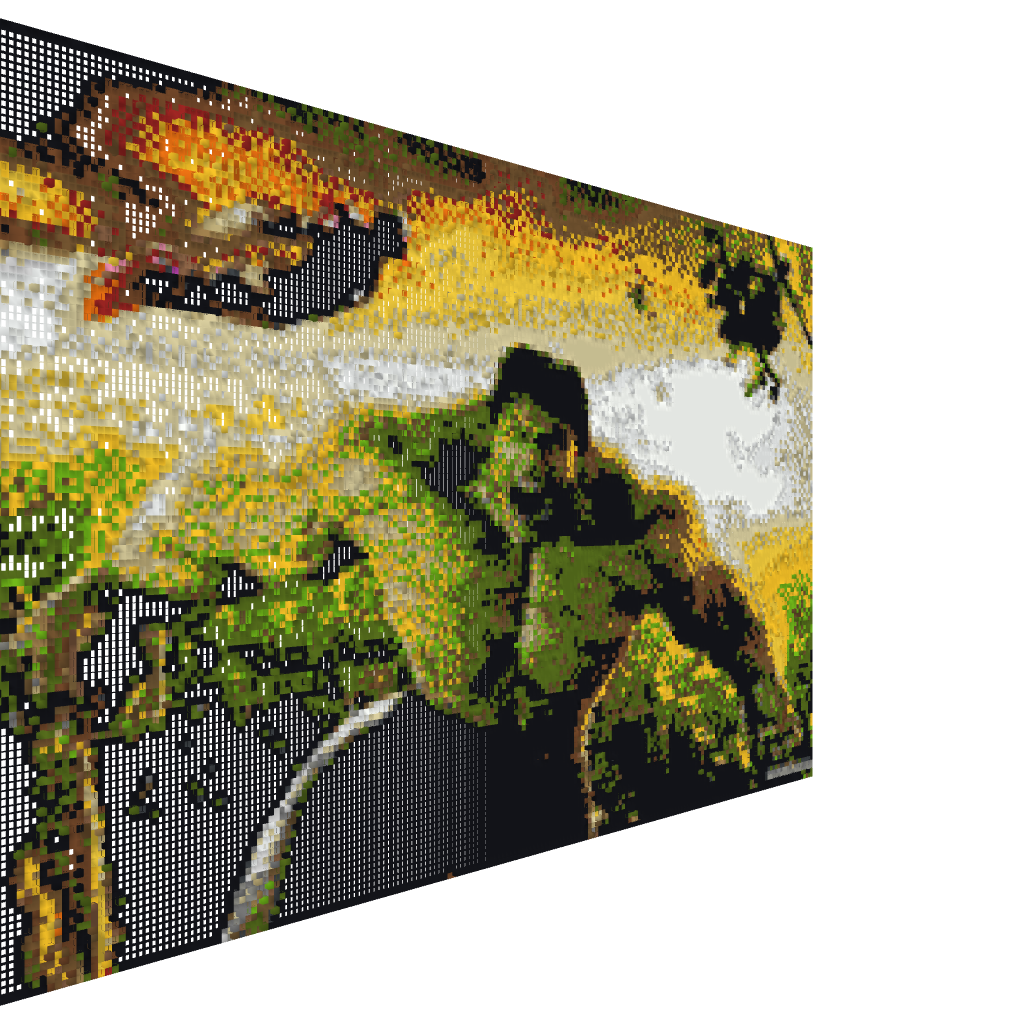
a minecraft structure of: HULK pixel art